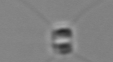
Label: Chaetoceros